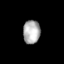
Tissue: skin
Cell type: Epithelial cells
Senescence score: 0.6941
Nuclear area (px): 396
Mean DAPI intensity: 174.301